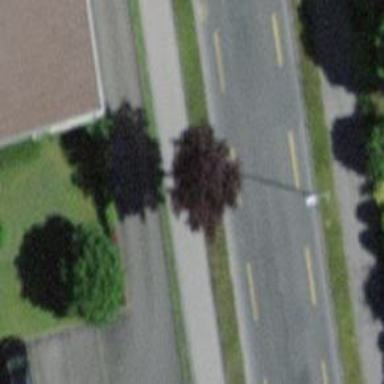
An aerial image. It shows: Avenue lined with trees.